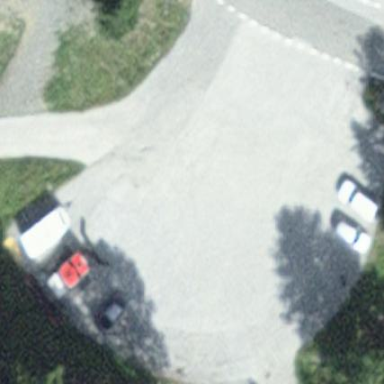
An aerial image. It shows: Parking area with surface.